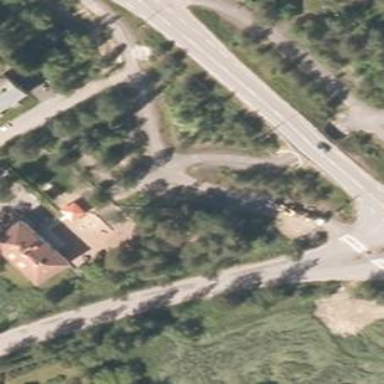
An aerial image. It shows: Asphalt cycleway.